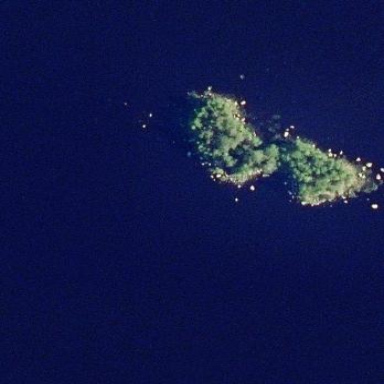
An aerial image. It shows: Image showing island.